Question: The New York Times Android application has something like a notification bar at the top.
I suspect this is an included layout with a text view. The thing is that they managed to drag that title down in order to present the top news.
Can anyone give any insight on how to replicate this?
Yes the drawer was the solution to my problem nevertheless i needed one as New York time and the default SlidingDrawer are meant to only go bottom to top... so i looked over on St Google and got a nice Custom Componente Sliding Drawer, get some difficult to make it work as i need it but you can follow the case in <URL>

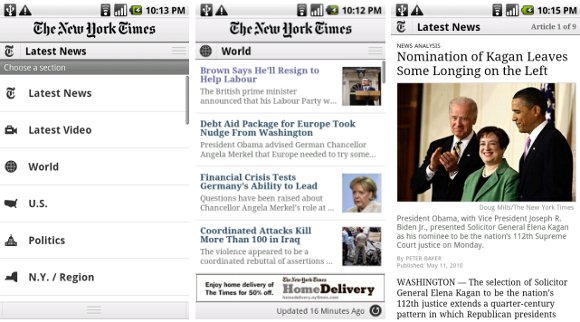
Answer: I think what you're looking for is a Sliding Drawer.
<URL>
edit:
the link I post is good for the documentation, but might not give a full idea of what is actually happening. A good place to find an example might be here:
<URL>